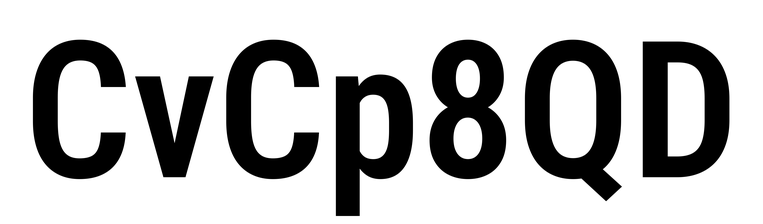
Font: Roboto_Condensed_SemiBold